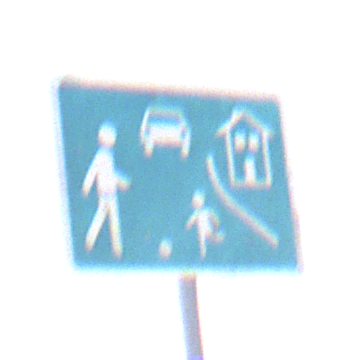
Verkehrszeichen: BeginnVerkehrsberuhigterBereich
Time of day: Midday
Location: Outdoor (Nature)
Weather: PartlyCloudy
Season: NotSpecified
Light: Natural